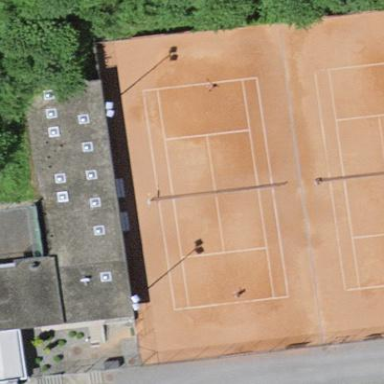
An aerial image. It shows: Tennis court on pitch designated for leisure land.